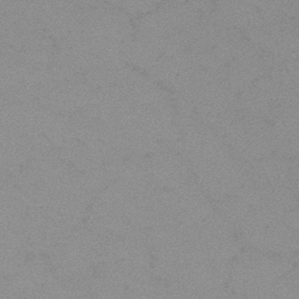
Label: frost